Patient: sex M, age 19
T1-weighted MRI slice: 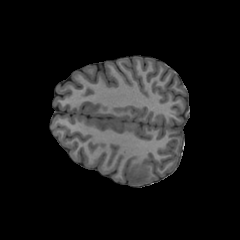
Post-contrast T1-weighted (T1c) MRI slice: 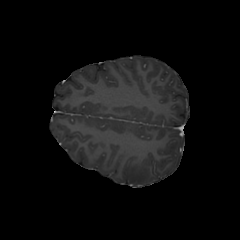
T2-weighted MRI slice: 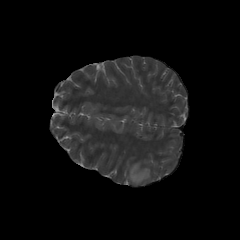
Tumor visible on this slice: yes
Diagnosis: Oligodendroglioma, IDH-mutant, 1p/19q-codeleted
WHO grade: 3